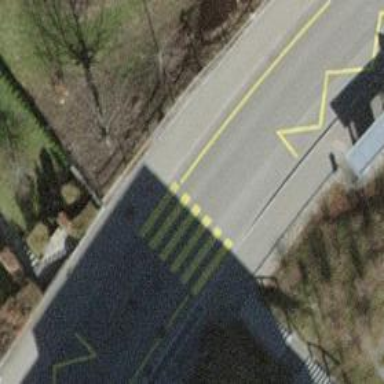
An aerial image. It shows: Zebra crossing on the road.